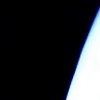
Label: space